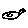
Label: bird